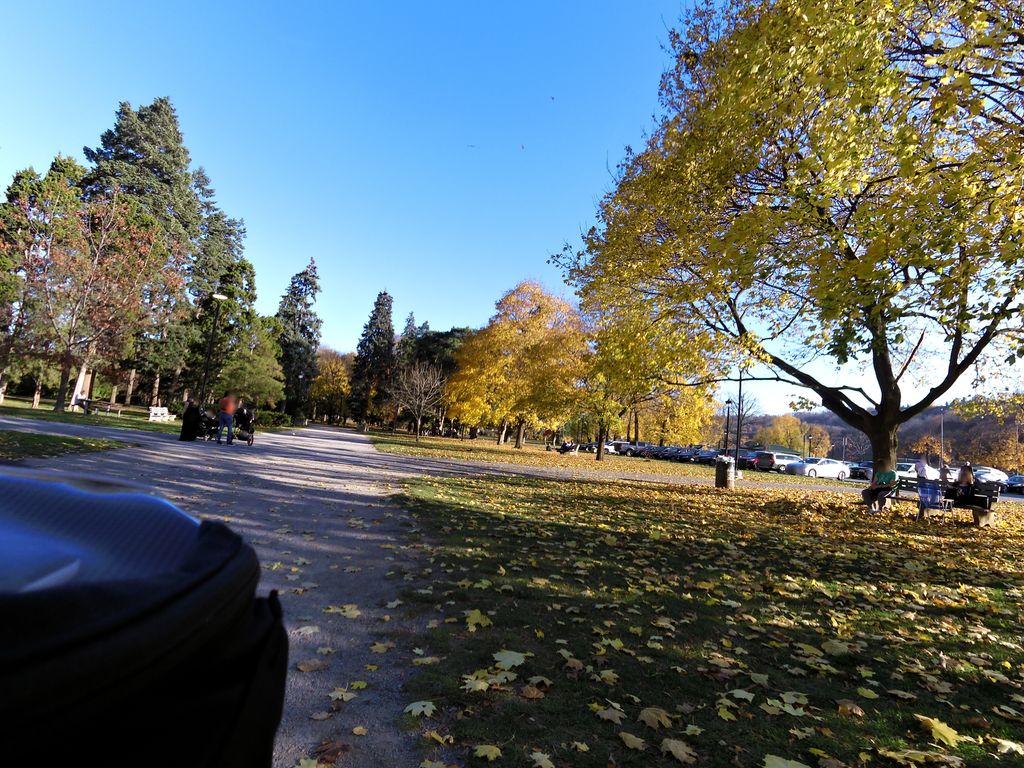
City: hamilton